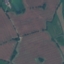
Label: Pasture